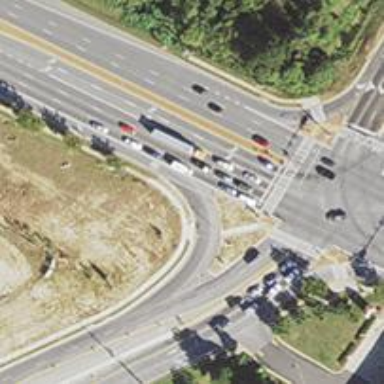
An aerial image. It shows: Trunk link highway.